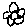
Label: flower